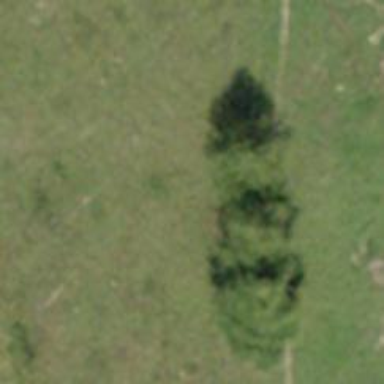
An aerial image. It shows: Needle-leaved deciduous tree.